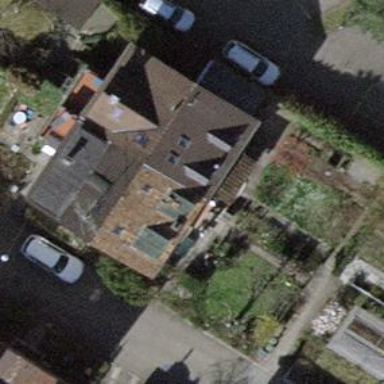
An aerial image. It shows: The roof of the building has skillion shape.